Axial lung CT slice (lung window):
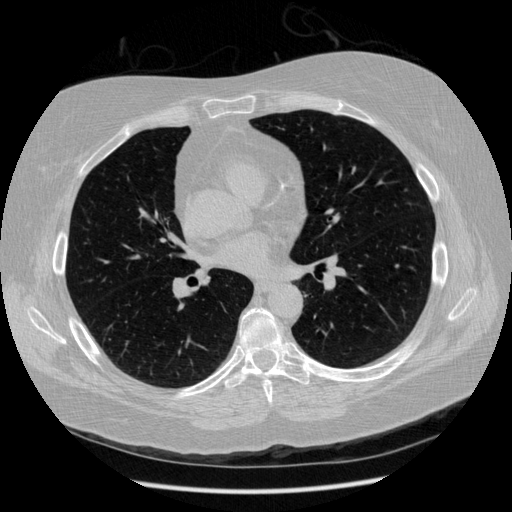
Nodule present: no